Can you highlight the differences in these two pictures?
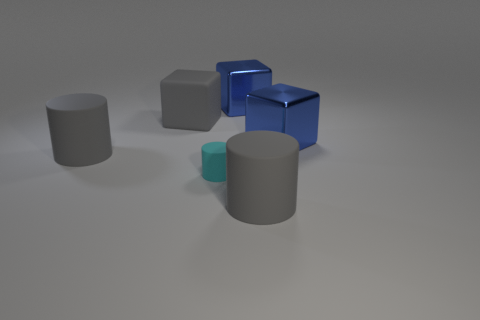
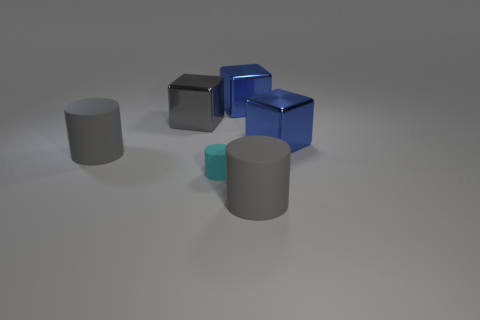
the large rubber block became metallic
the gray block turned shiny
the big gray rubber cube left of the tiny object changed to metal
the gray rubber block became metallic
the gray rubber block changed to shiny
the large gray matte cube on the left side of the tiny cyan object became metallic
the big gray matte block that is left of the cyan rubber cylinder turned metallic
the large gray matte block left of the tiny rubber thing became metallic